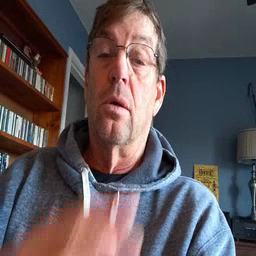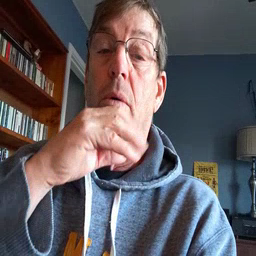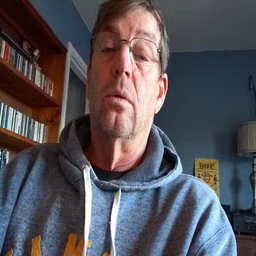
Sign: old